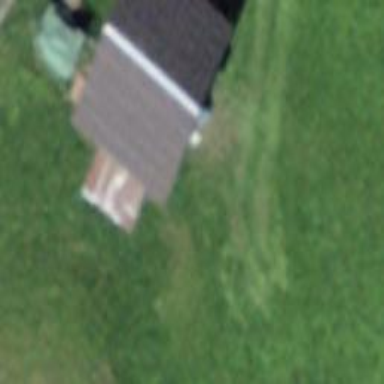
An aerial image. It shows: Rural barn.